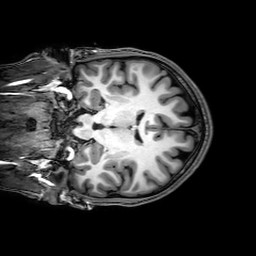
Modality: T1w
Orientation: coronal
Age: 21
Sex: male
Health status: healthy
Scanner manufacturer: philips
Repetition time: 0.008313 s
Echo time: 0.00382 s